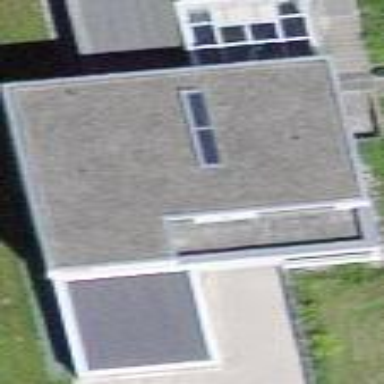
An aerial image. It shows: Residential building.